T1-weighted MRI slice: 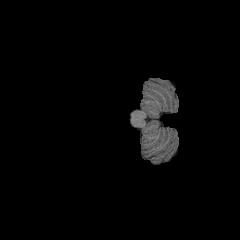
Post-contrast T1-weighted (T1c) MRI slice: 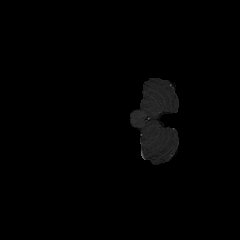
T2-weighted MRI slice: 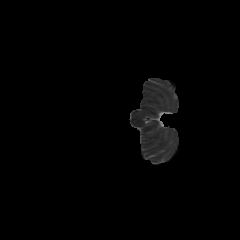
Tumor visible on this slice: no